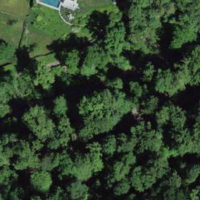
EUNIS habitat code: 41
Species observed at this site:
Lonicera acuminata
Equisetum hyemale